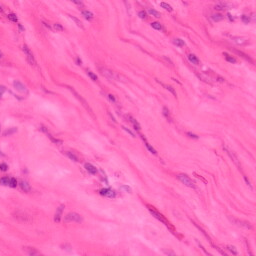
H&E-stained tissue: Colon